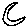
Label: moon